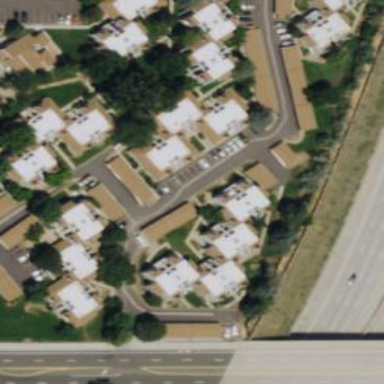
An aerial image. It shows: Terrace building.